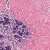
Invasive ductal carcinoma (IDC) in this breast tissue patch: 0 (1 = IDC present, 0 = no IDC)